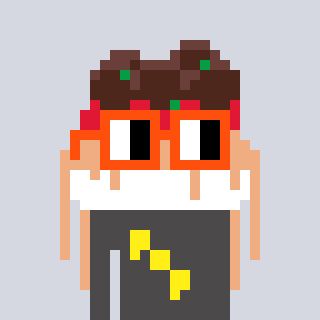
a pixel art character with square orange glasses, a spaghetti-shaped head and a grayscale-colored body on a cool background